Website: macys
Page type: customer-info-address
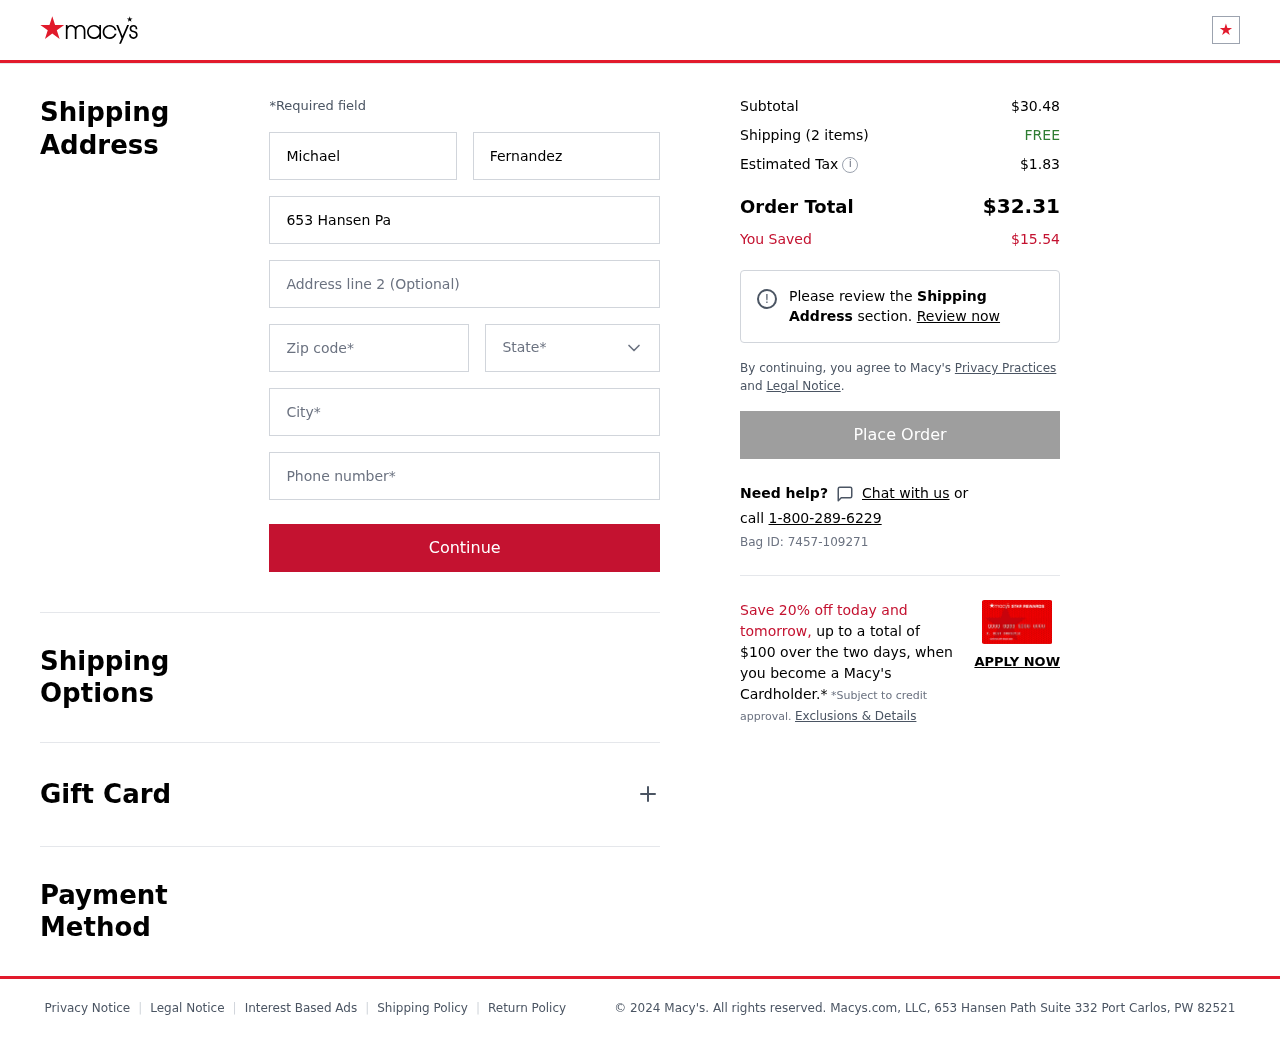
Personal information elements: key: PII_CITY
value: Port Carlos
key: PII_FIRSTNAME
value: Michael
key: PII_LASTNAME
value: Fernandez
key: PII_PHONE
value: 4624077329
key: PII_POSTCODE
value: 82521
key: PII_STATE
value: PW
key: PII_STREET
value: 653 Hansen Path Suite 332
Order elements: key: ORDER_SUBTOTAL
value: $30.48
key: ORDER_NUM_ITEMS
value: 2
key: ORDER_SHIPPING_COST
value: FREE
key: ORDER_TAX
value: $1.83
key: ORDER_TOTAL
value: $32.31
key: ORDER_SAVINGS
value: $15.54
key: ORDER_BAG_ID
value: Bag ID: 7457-109271